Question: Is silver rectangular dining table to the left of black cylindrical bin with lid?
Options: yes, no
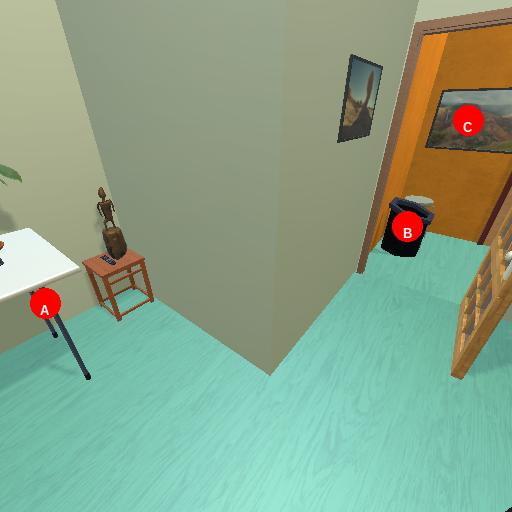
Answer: yes